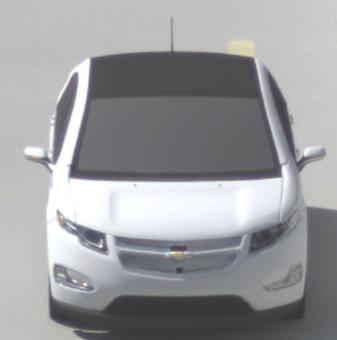
Make: Chevrolet
Model: Volt
Detailed model: Volt
Model produced from: 2011/11
Model produced until: 2014/08
Doors: 5
Color: white
Road condition: dry road
Daytime: morning or afternoon
Contrast: high contrast